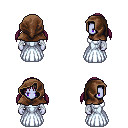
a pixel art fantasy rpg character, female body template, dark elf, purple skin, underdress, metal pants, white blonde twin-tailed hairstyle, cloth hood, white cloth bandages, four views (front, back, left, right), 2x2 character sprite sheet, small pixel art, hard edges, no anti-aliasing